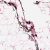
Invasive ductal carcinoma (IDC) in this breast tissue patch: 0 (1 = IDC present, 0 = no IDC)